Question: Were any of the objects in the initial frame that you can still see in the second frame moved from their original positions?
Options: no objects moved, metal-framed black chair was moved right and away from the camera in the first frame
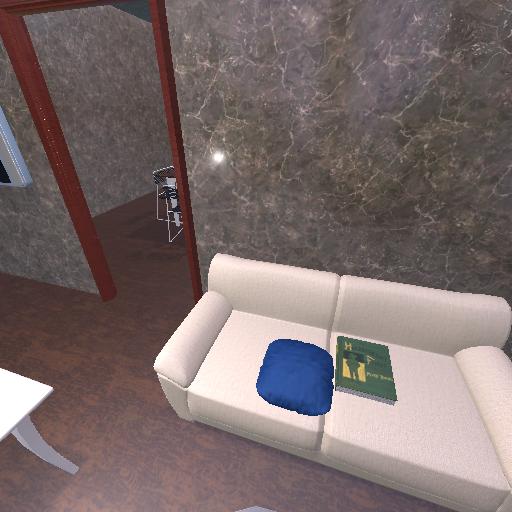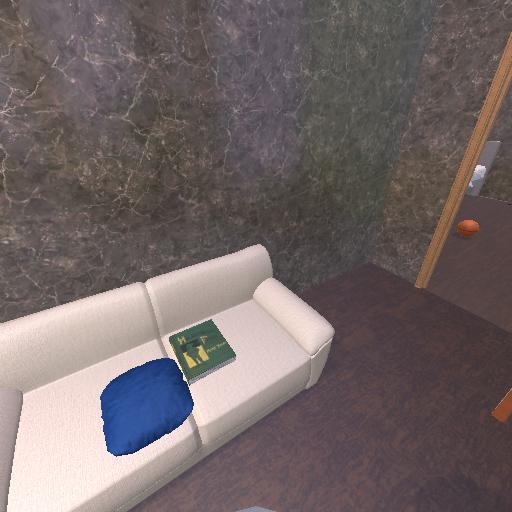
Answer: no objects moved